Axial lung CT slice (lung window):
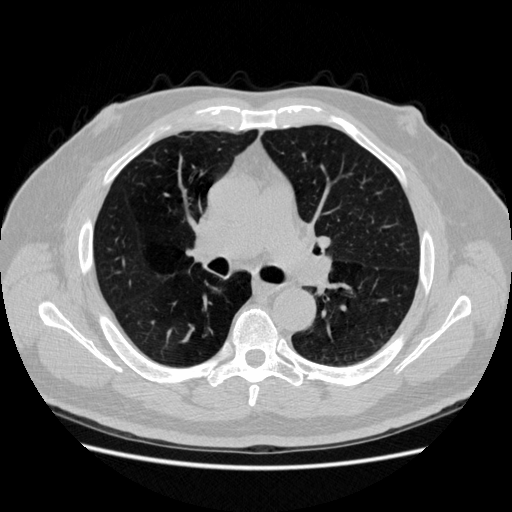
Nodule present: no